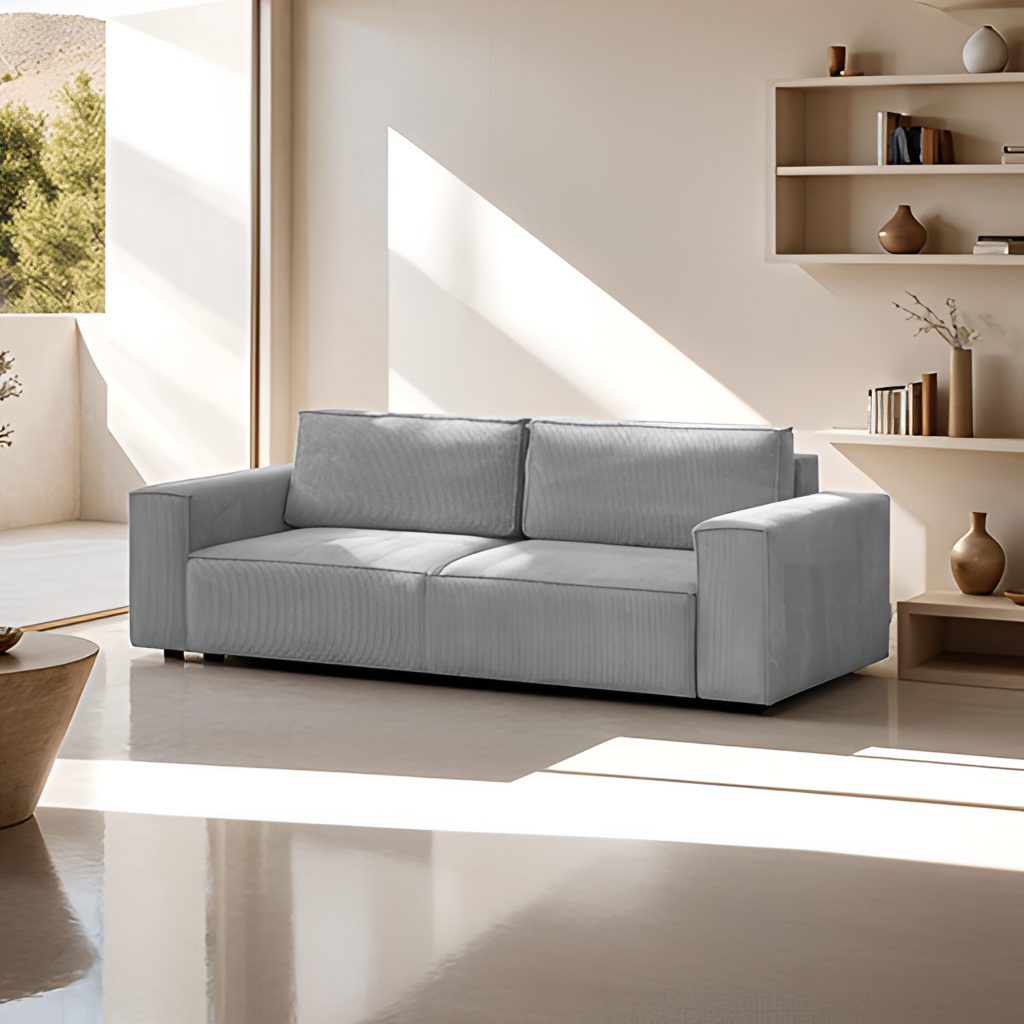
gray fabric sofa, living room, modern, tile flooring, with smooth pattern, paint wallpaper, with solid pattern